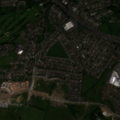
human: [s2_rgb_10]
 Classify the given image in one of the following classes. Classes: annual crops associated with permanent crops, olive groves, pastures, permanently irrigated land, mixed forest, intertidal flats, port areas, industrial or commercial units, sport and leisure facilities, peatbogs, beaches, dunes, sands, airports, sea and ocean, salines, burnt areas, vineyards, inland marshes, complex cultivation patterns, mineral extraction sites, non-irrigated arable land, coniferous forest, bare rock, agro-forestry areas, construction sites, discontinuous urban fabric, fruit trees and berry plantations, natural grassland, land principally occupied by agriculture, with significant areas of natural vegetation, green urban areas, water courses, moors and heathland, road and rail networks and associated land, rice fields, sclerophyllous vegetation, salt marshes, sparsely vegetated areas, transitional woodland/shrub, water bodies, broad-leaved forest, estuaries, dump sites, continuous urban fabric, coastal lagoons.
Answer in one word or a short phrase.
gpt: discontinuous urban fabric, construction sites, green urban areas, sport and leisure facilities, non-irrigated arable land